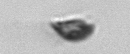
Label: Cryptophyta